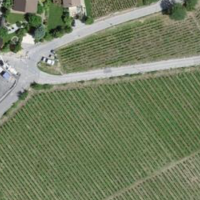
EUNIS habitat code: 40
Species observed at this site:
Cydonia oblonga